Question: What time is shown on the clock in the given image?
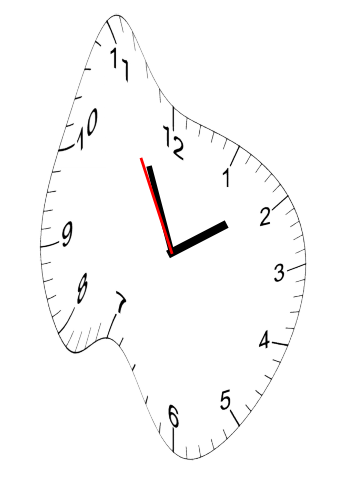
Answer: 01:55:55